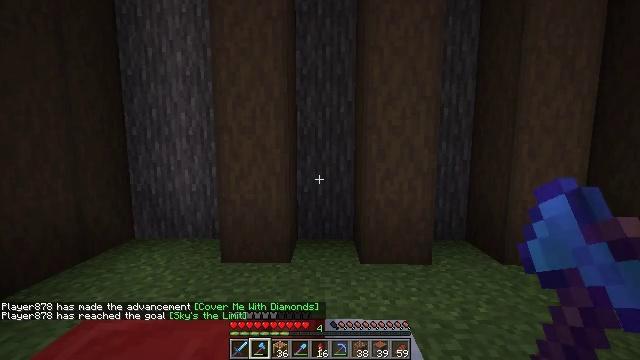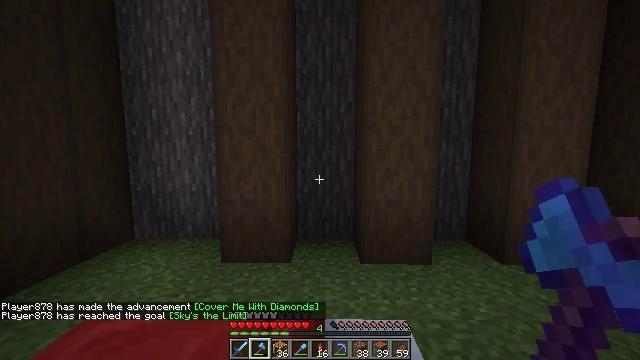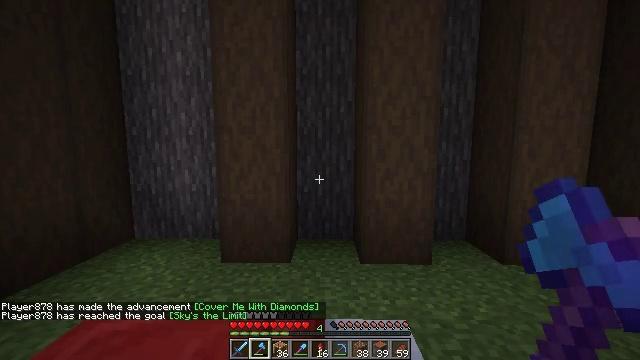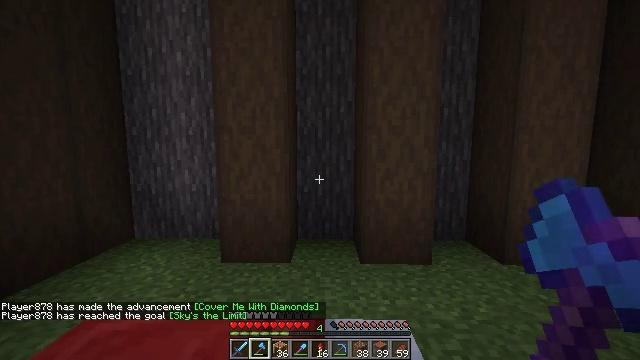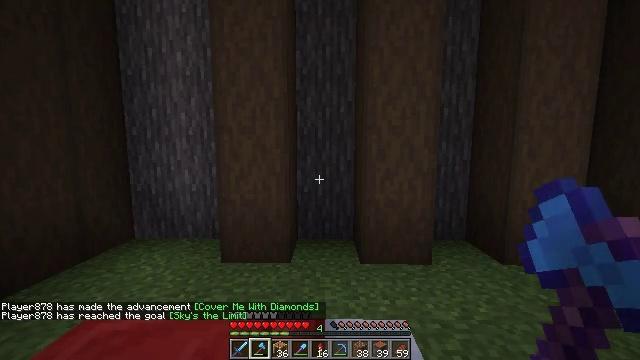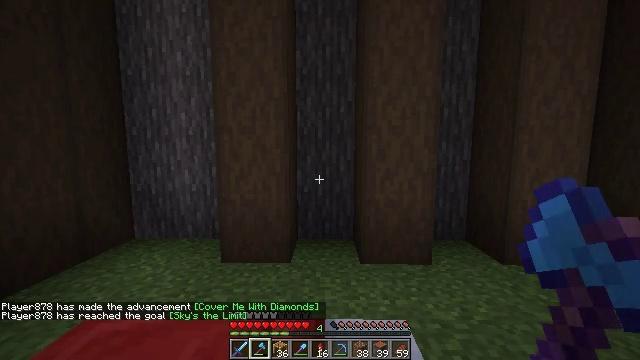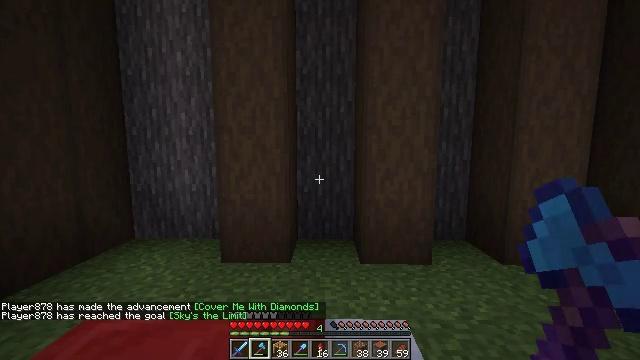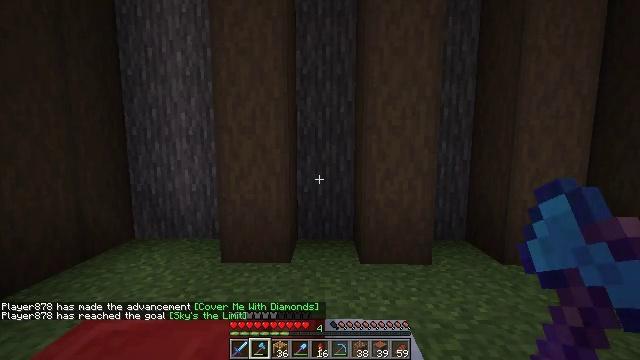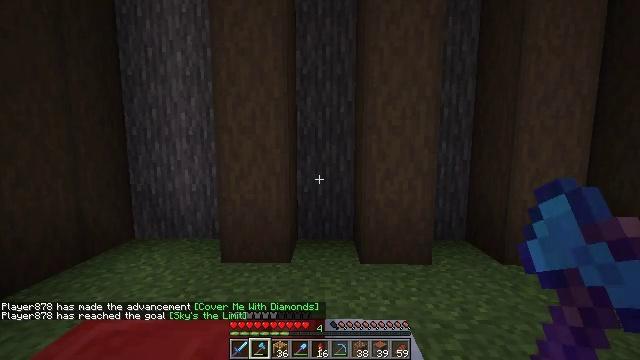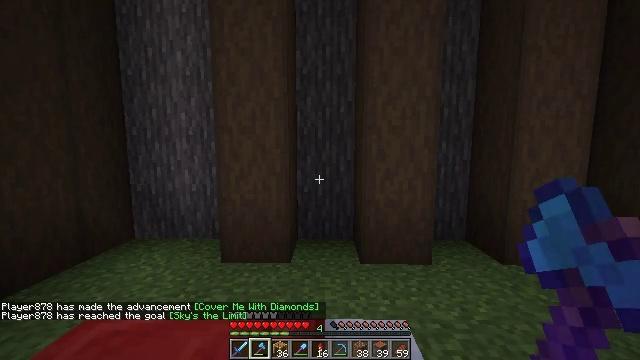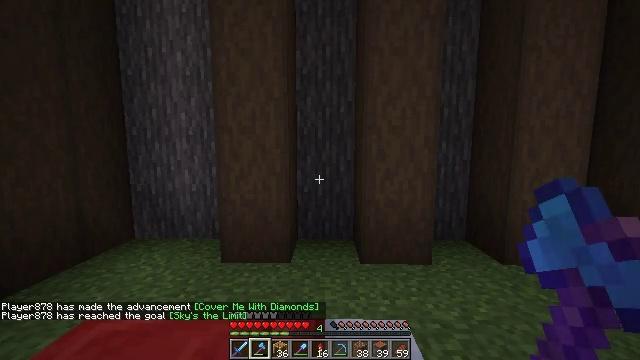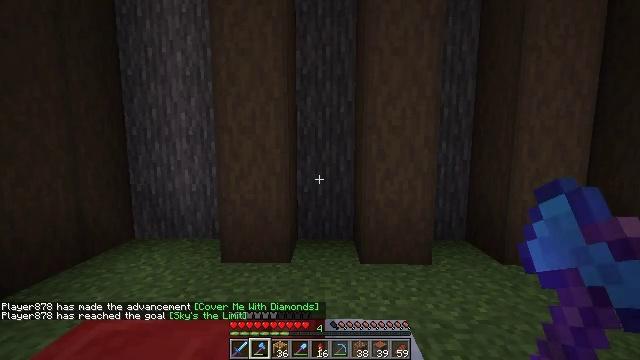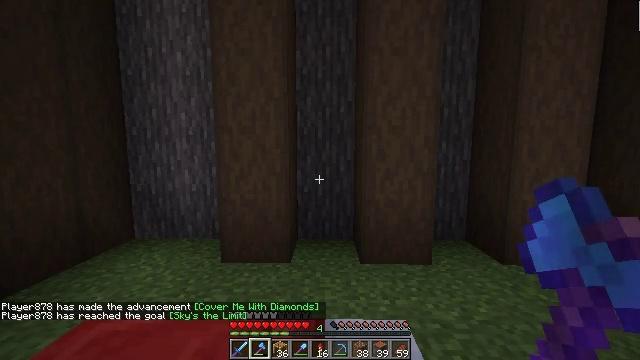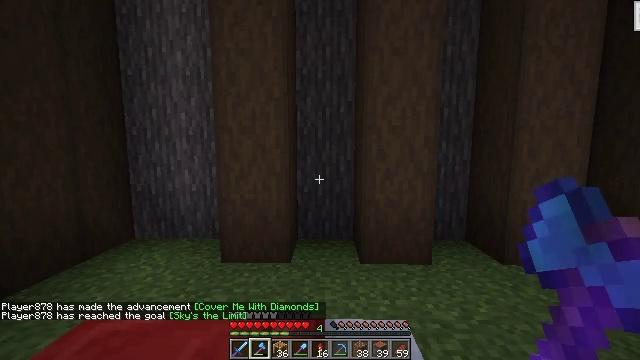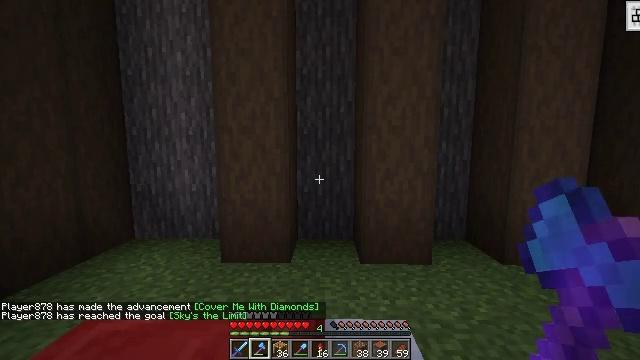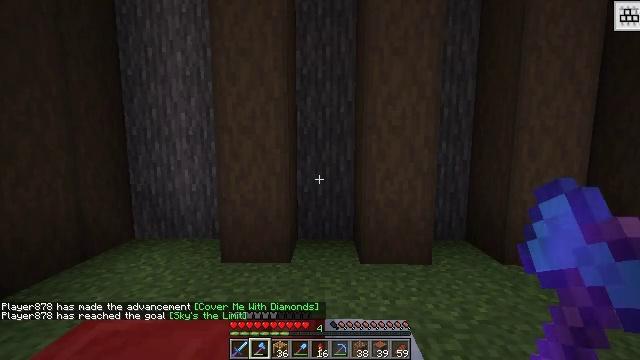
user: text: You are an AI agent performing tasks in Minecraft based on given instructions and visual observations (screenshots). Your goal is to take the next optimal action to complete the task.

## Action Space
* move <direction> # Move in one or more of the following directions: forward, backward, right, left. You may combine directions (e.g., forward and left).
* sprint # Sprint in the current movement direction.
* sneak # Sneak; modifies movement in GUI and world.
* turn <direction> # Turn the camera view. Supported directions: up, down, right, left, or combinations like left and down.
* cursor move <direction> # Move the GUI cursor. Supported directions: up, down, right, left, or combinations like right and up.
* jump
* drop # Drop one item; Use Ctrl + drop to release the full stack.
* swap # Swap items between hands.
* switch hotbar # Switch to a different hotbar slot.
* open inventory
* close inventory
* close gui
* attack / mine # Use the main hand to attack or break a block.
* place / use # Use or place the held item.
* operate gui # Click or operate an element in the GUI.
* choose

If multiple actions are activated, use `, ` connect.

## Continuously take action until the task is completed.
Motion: motion action
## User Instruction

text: Dismantle the red bed.
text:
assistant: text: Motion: no_op
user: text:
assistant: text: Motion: no_op
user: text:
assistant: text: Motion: no_op
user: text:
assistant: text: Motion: no_op
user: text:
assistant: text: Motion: no_op
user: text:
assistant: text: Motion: no_op
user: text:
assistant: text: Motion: no_op
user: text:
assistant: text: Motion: no_op
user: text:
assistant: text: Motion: no_op
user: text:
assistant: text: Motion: no_op
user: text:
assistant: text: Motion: no_op
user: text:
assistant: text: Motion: no_op
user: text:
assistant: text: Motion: no_op
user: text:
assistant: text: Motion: no_op
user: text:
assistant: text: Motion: no_op
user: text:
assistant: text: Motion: no_op
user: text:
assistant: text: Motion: no_op
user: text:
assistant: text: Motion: no_op
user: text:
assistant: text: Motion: no_op
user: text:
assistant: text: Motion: no_op
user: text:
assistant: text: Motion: turn left and up
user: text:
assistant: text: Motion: turn down
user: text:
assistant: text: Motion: turn right and down
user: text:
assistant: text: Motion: turn down
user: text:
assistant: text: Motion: no_op
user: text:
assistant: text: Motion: turn left and up
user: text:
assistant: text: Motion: turn left and up
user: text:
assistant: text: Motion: turn left and up
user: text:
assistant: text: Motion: turn left and up
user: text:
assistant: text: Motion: turn left and up